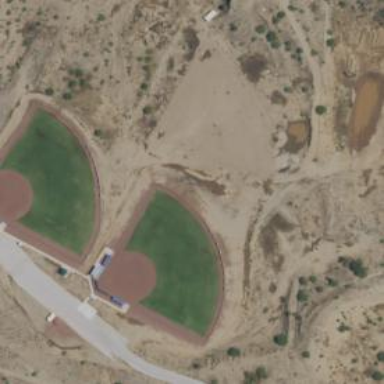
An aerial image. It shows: Softball pitch for leisure and sport activities.